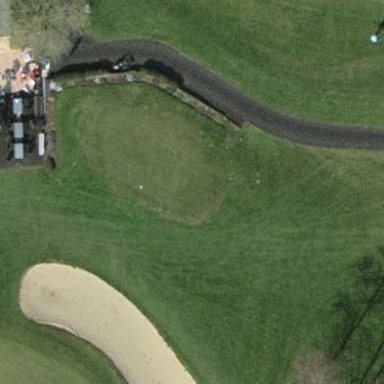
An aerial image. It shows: Grassy area designated as golf tee.